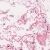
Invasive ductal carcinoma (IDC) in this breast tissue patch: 0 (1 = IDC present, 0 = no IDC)